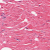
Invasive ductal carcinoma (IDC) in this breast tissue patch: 0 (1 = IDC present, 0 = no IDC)